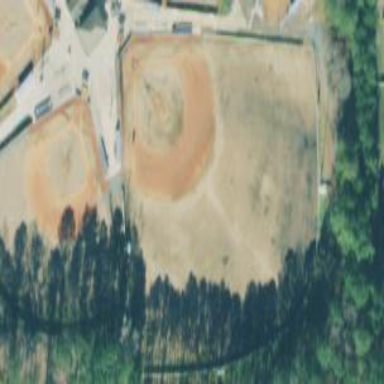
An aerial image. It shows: Baseball pitch for leisure and sports activities.